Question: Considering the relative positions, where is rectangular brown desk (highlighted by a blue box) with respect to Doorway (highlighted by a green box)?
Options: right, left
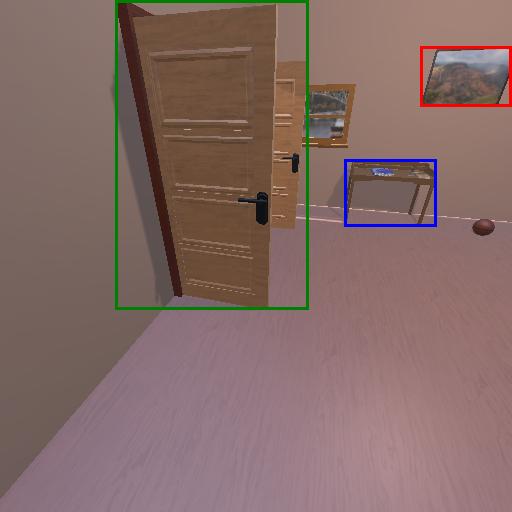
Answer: right